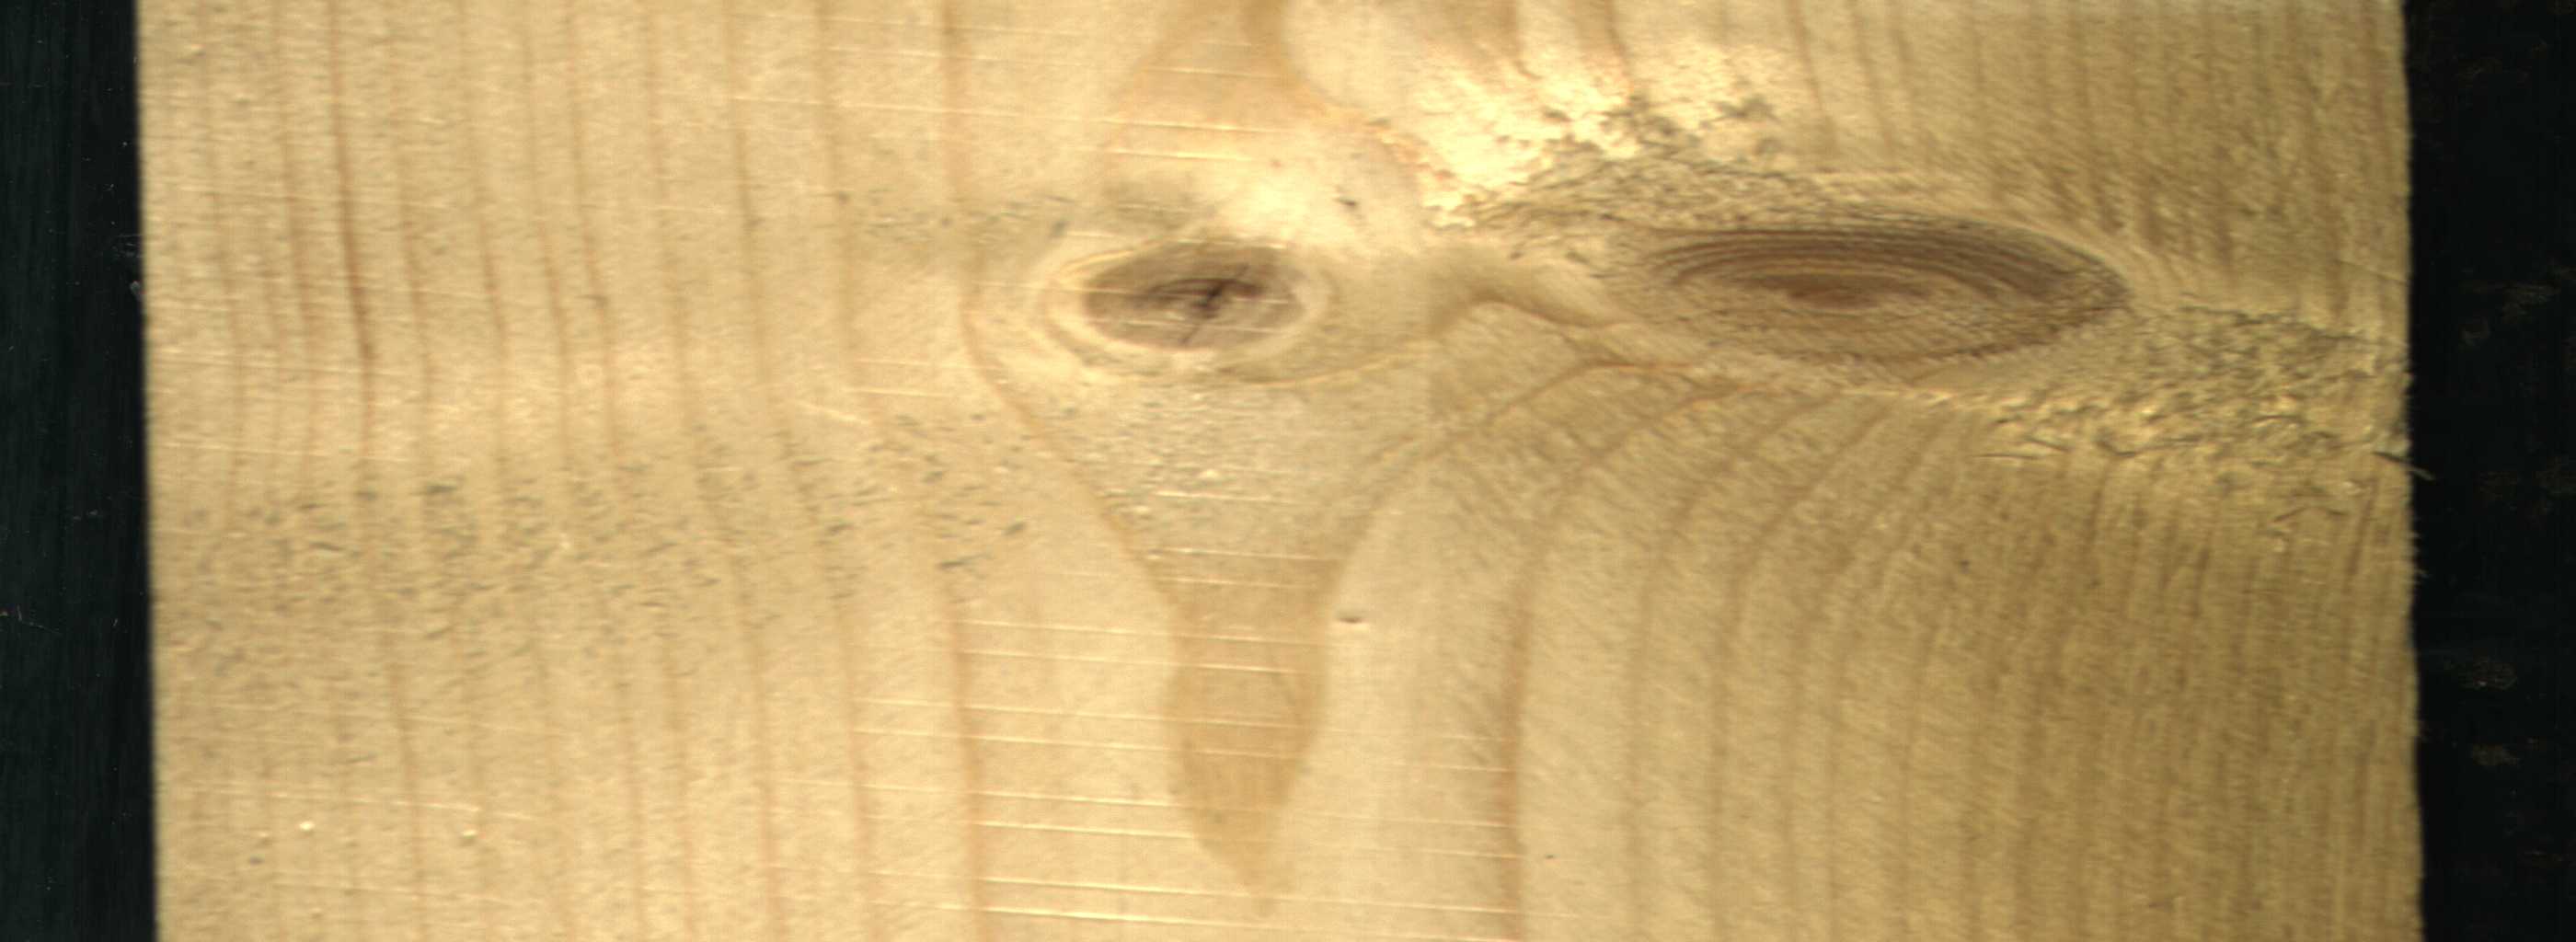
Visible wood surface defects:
Live_Knot
Live_Knot